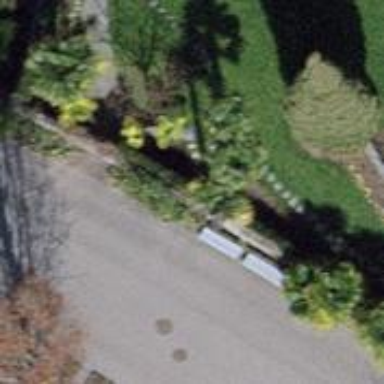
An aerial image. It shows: Bench for seating.